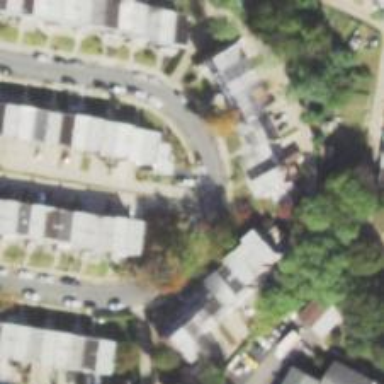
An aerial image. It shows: Alleyway designated as service road.